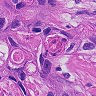
Metastatic tissue present: yes